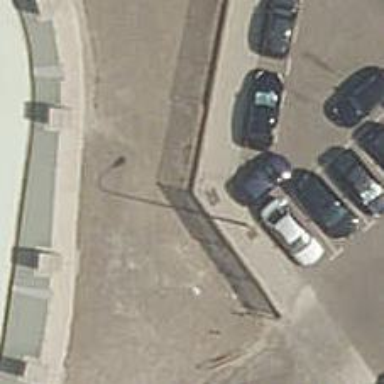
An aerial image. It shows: Concrete fence.